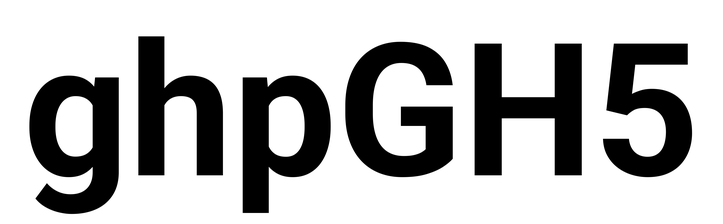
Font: Roboto_Bold